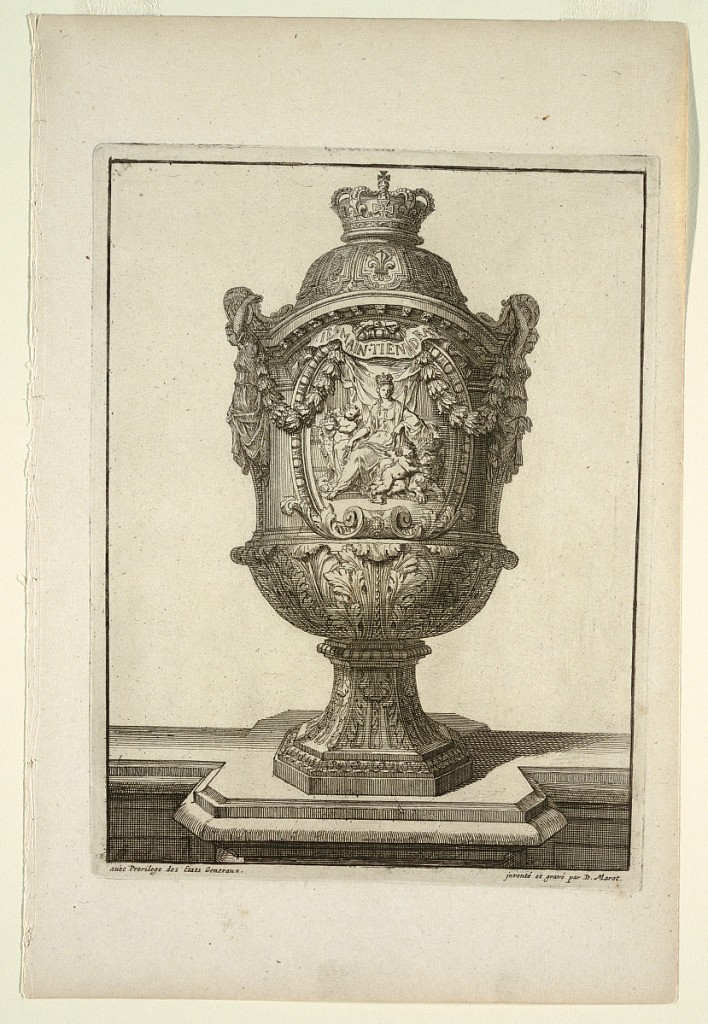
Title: Design for Footed Vase, in Vasses de la Maison Royalle de Loo Nouvellement (New Vases for the Royal House of Loo)
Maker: Daniel Marot, French, active in the Netherlands and England, 1661–1752
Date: ca. 1700
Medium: Etching and engraving on white laid paper
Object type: Print
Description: Footed vessel decorated with garlands, foliage, and classical figures, and topped with a crown. At the center, a cartouche is decorated with an enthroned classical female figure wearing a crown, and surrounded by two putti and a lion.